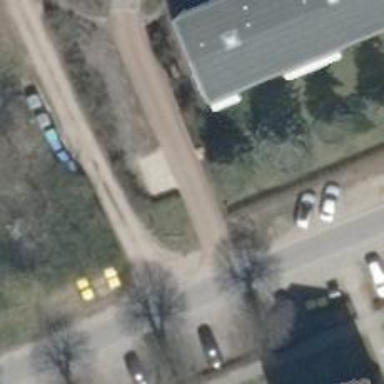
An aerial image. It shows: Residential service road.